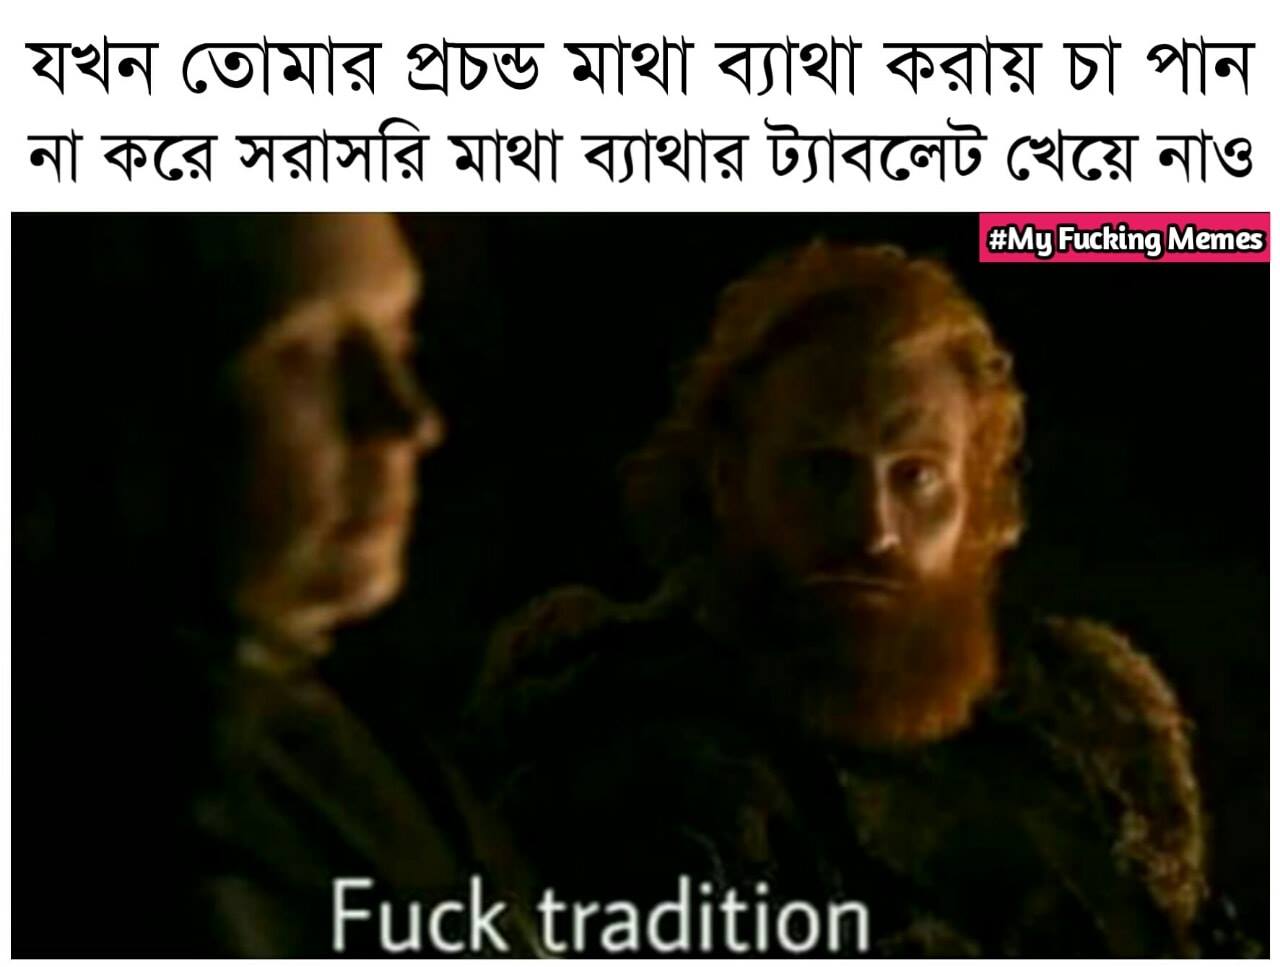
Caption: যখন তোমার প্রচন্ড মাথা ব্যাথা করায় চা পান না করে সরাসরি মাথা ব্যাথার ট্যাবলেট খেয়ে নাও   Fuck tradition
Label: hate